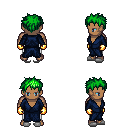
a pixel art fantasy rpg character, male body template, human, dark skin, blue robe, white pants, green bedhead hairstyle, gold gloves, white slippers, four views (front, back, left, right), 2x2 character sprite sheet, small pixel art, hard edges, no anti-aliasing